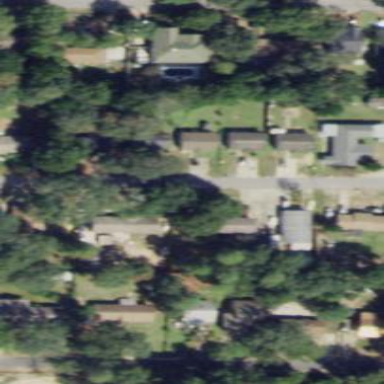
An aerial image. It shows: Residential area composed of single-family homes.